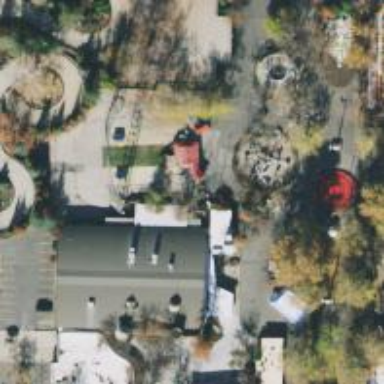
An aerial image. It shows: Amusement ride on concrete surface.